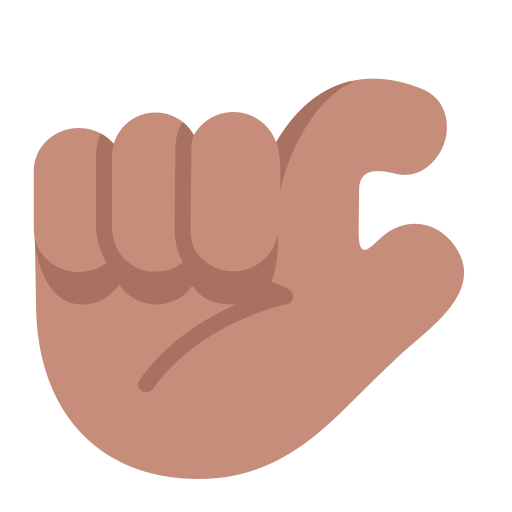
pinching hand flat